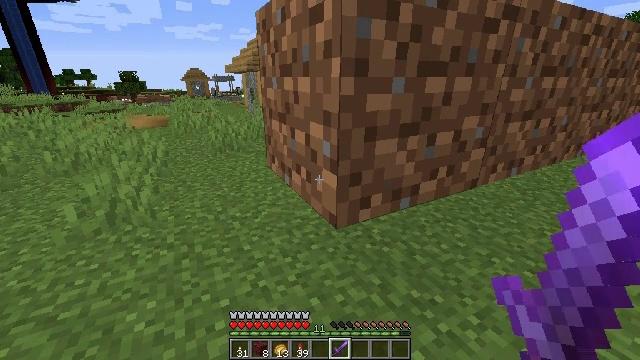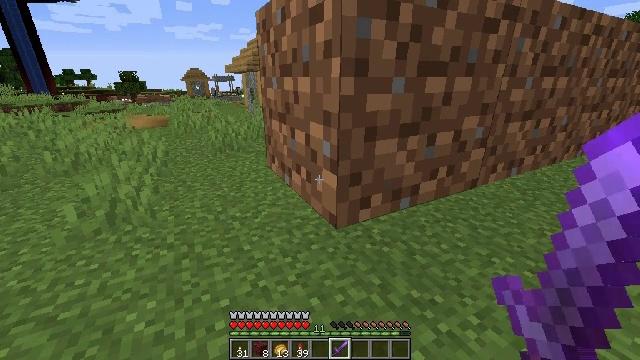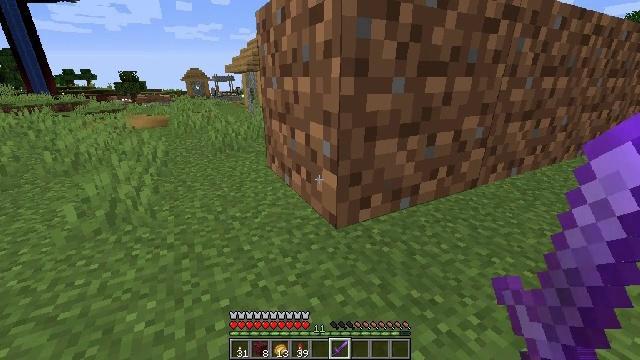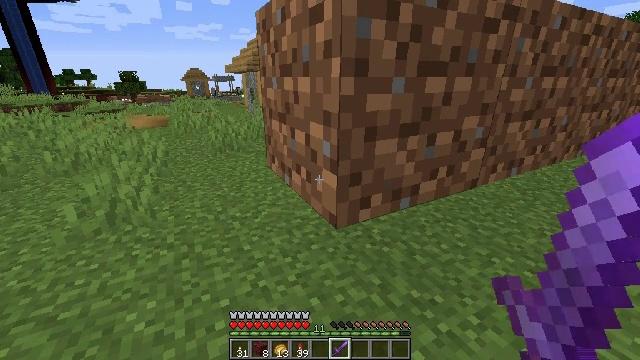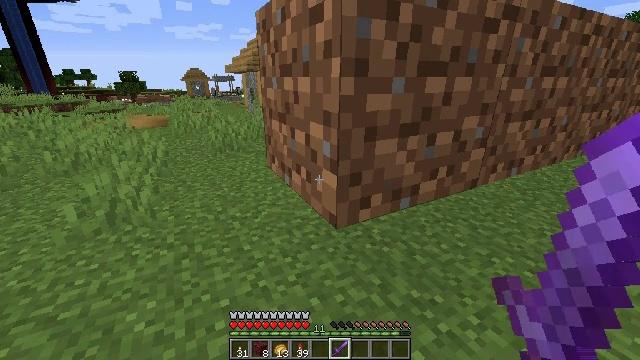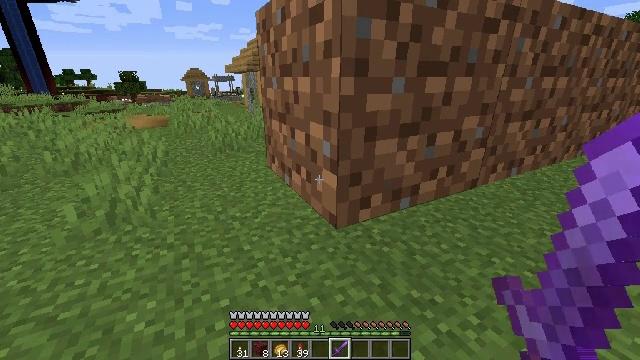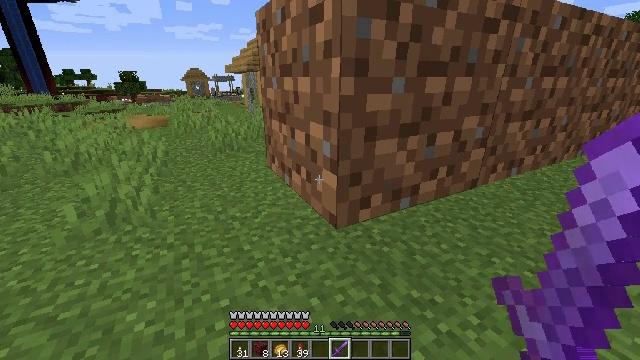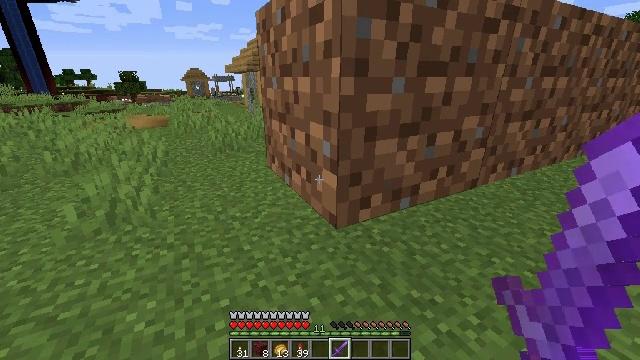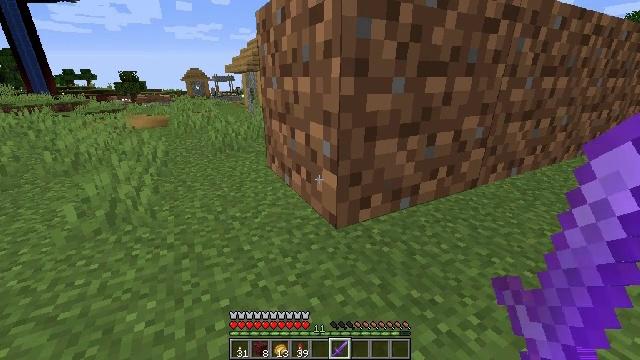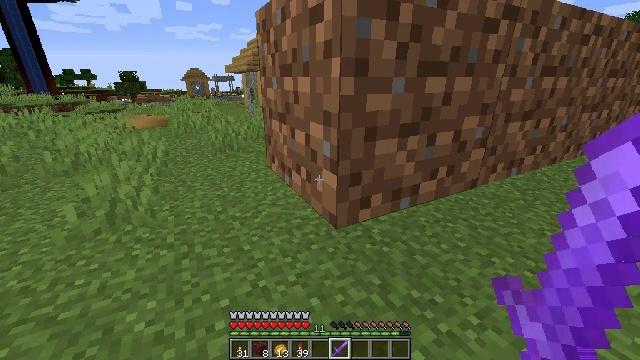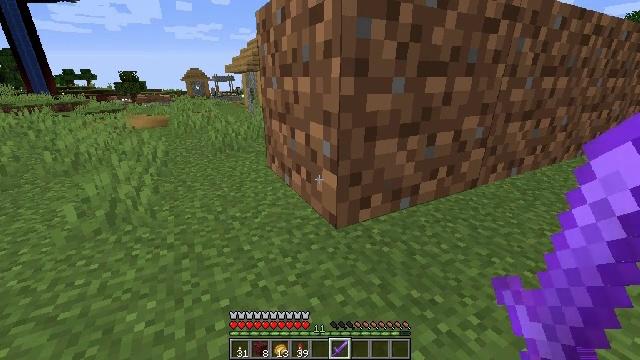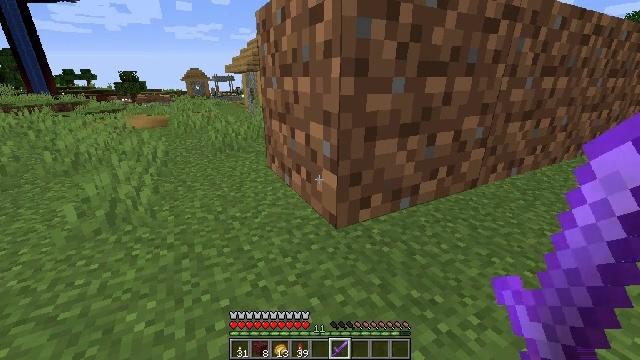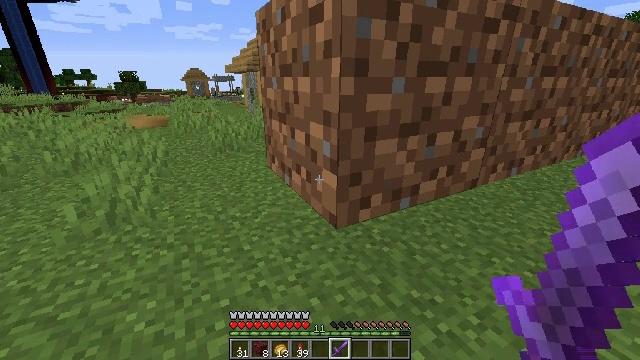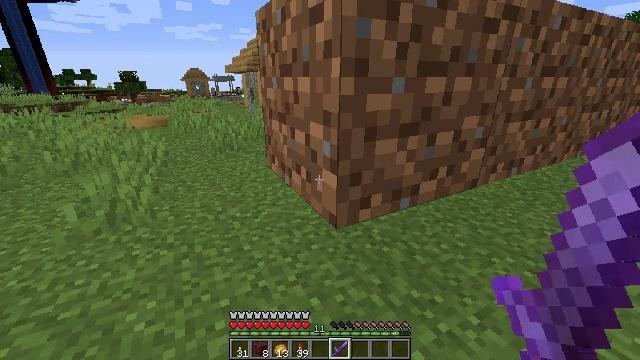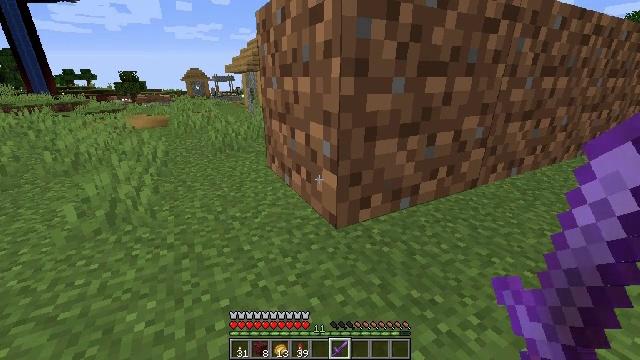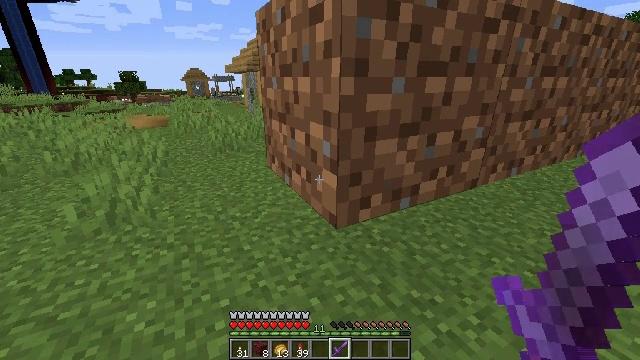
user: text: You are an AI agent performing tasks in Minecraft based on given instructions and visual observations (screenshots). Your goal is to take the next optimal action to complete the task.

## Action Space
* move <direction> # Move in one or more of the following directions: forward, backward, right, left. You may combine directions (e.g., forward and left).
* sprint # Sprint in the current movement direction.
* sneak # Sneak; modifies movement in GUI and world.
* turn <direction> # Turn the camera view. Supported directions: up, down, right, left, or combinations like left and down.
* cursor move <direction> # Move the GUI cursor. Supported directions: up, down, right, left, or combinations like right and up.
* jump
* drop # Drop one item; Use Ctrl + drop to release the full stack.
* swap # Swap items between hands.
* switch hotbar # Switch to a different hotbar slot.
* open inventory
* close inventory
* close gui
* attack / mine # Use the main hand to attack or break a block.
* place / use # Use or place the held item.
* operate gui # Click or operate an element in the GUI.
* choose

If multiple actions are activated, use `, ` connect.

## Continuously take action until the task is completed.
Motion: motion action
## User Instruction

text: craft item air
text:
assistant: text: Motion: no_op
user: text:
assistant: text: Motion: no_op
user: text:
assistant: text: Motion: no_op
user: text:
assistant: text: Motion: no_op
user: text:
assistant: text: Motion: no_op
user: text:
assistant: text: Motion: no_op
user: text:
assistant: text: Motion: no_op
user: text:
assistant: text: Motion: no_op
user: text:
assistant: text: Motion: no_op
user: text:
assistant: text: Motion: no_op
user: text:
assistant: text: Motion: no_op
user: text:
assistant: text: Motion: no_op
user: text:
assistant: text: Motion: no_op
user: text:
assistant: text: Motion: no_op
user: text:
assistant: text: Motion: no_op
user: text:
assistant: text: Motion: no_op
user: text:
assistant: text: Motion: no_op
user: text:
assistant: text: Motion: no_op
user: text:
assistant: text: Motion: no_op
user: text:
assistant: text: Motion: no_op
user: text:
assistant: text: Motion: no_op
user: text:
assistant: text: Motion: no_op
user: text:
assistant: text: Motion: no_op
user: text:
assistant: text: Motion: no_op
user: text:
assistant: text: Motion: no_op
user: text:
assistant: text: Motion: no_op
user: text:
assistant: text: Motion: no_op
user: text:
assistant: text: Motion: no_op
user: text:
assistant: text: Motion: no_op
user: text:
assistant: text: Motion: no_op